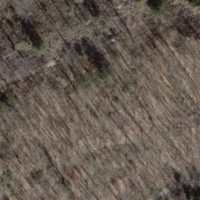
EUNIS habitat code: 41
Species observed at this site:
Melittis melissophyllum